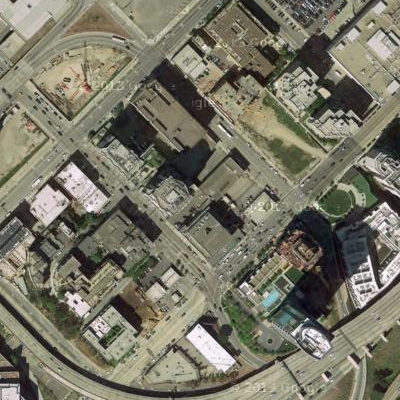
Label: Industry